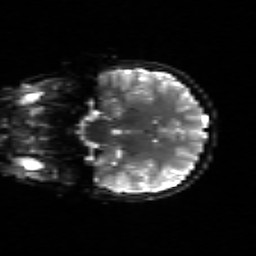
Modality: sbref
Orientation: coronal
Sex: female
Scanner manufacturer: siemens
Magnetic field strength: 3 T
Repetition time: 5 s
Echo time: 0.071 s